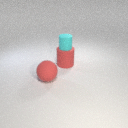
large red rubber cylinder below small cyan rubber cylinder